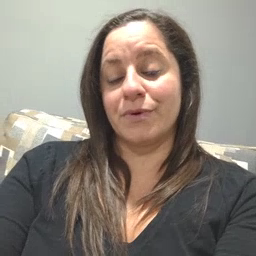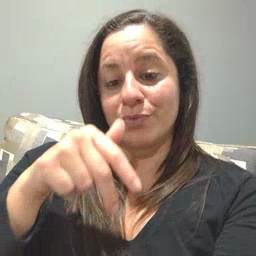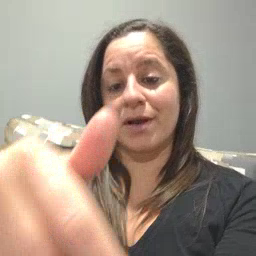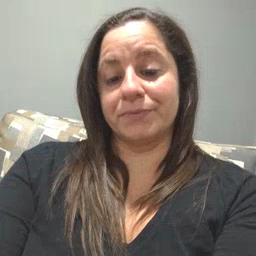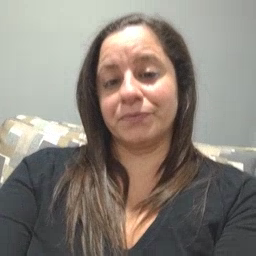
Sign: ride